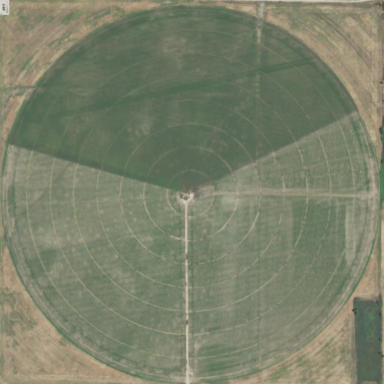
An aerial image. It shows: Irrigation pivot.